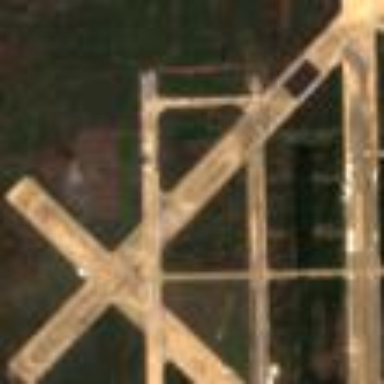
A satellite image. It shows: Apron at the airport.